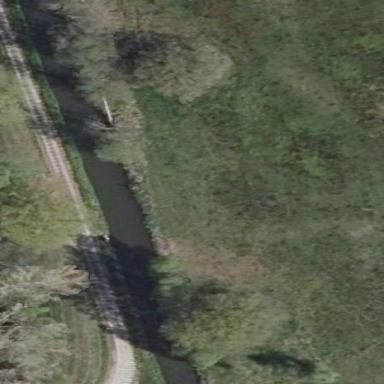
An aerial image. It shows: Natural water ditch.